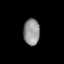
Tissue: prostate
Cell type: Myeloid cells
Senescence score: 0.7322
Nuclear area (px): 420
Mean DAPI intensity: 146.595